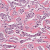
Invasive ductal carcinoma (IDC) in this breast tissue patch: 1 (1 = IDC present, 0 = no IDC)